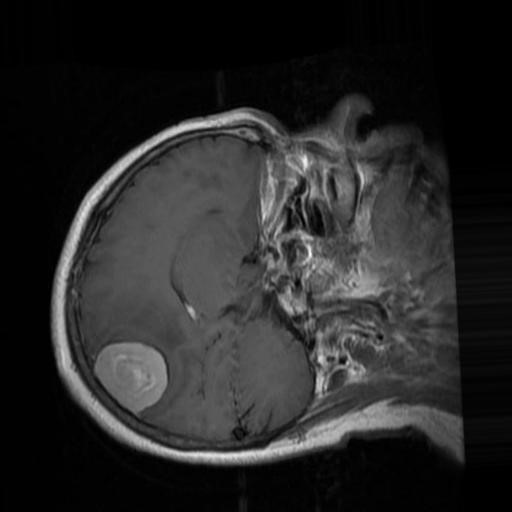
Label: brain_menin